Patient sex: M
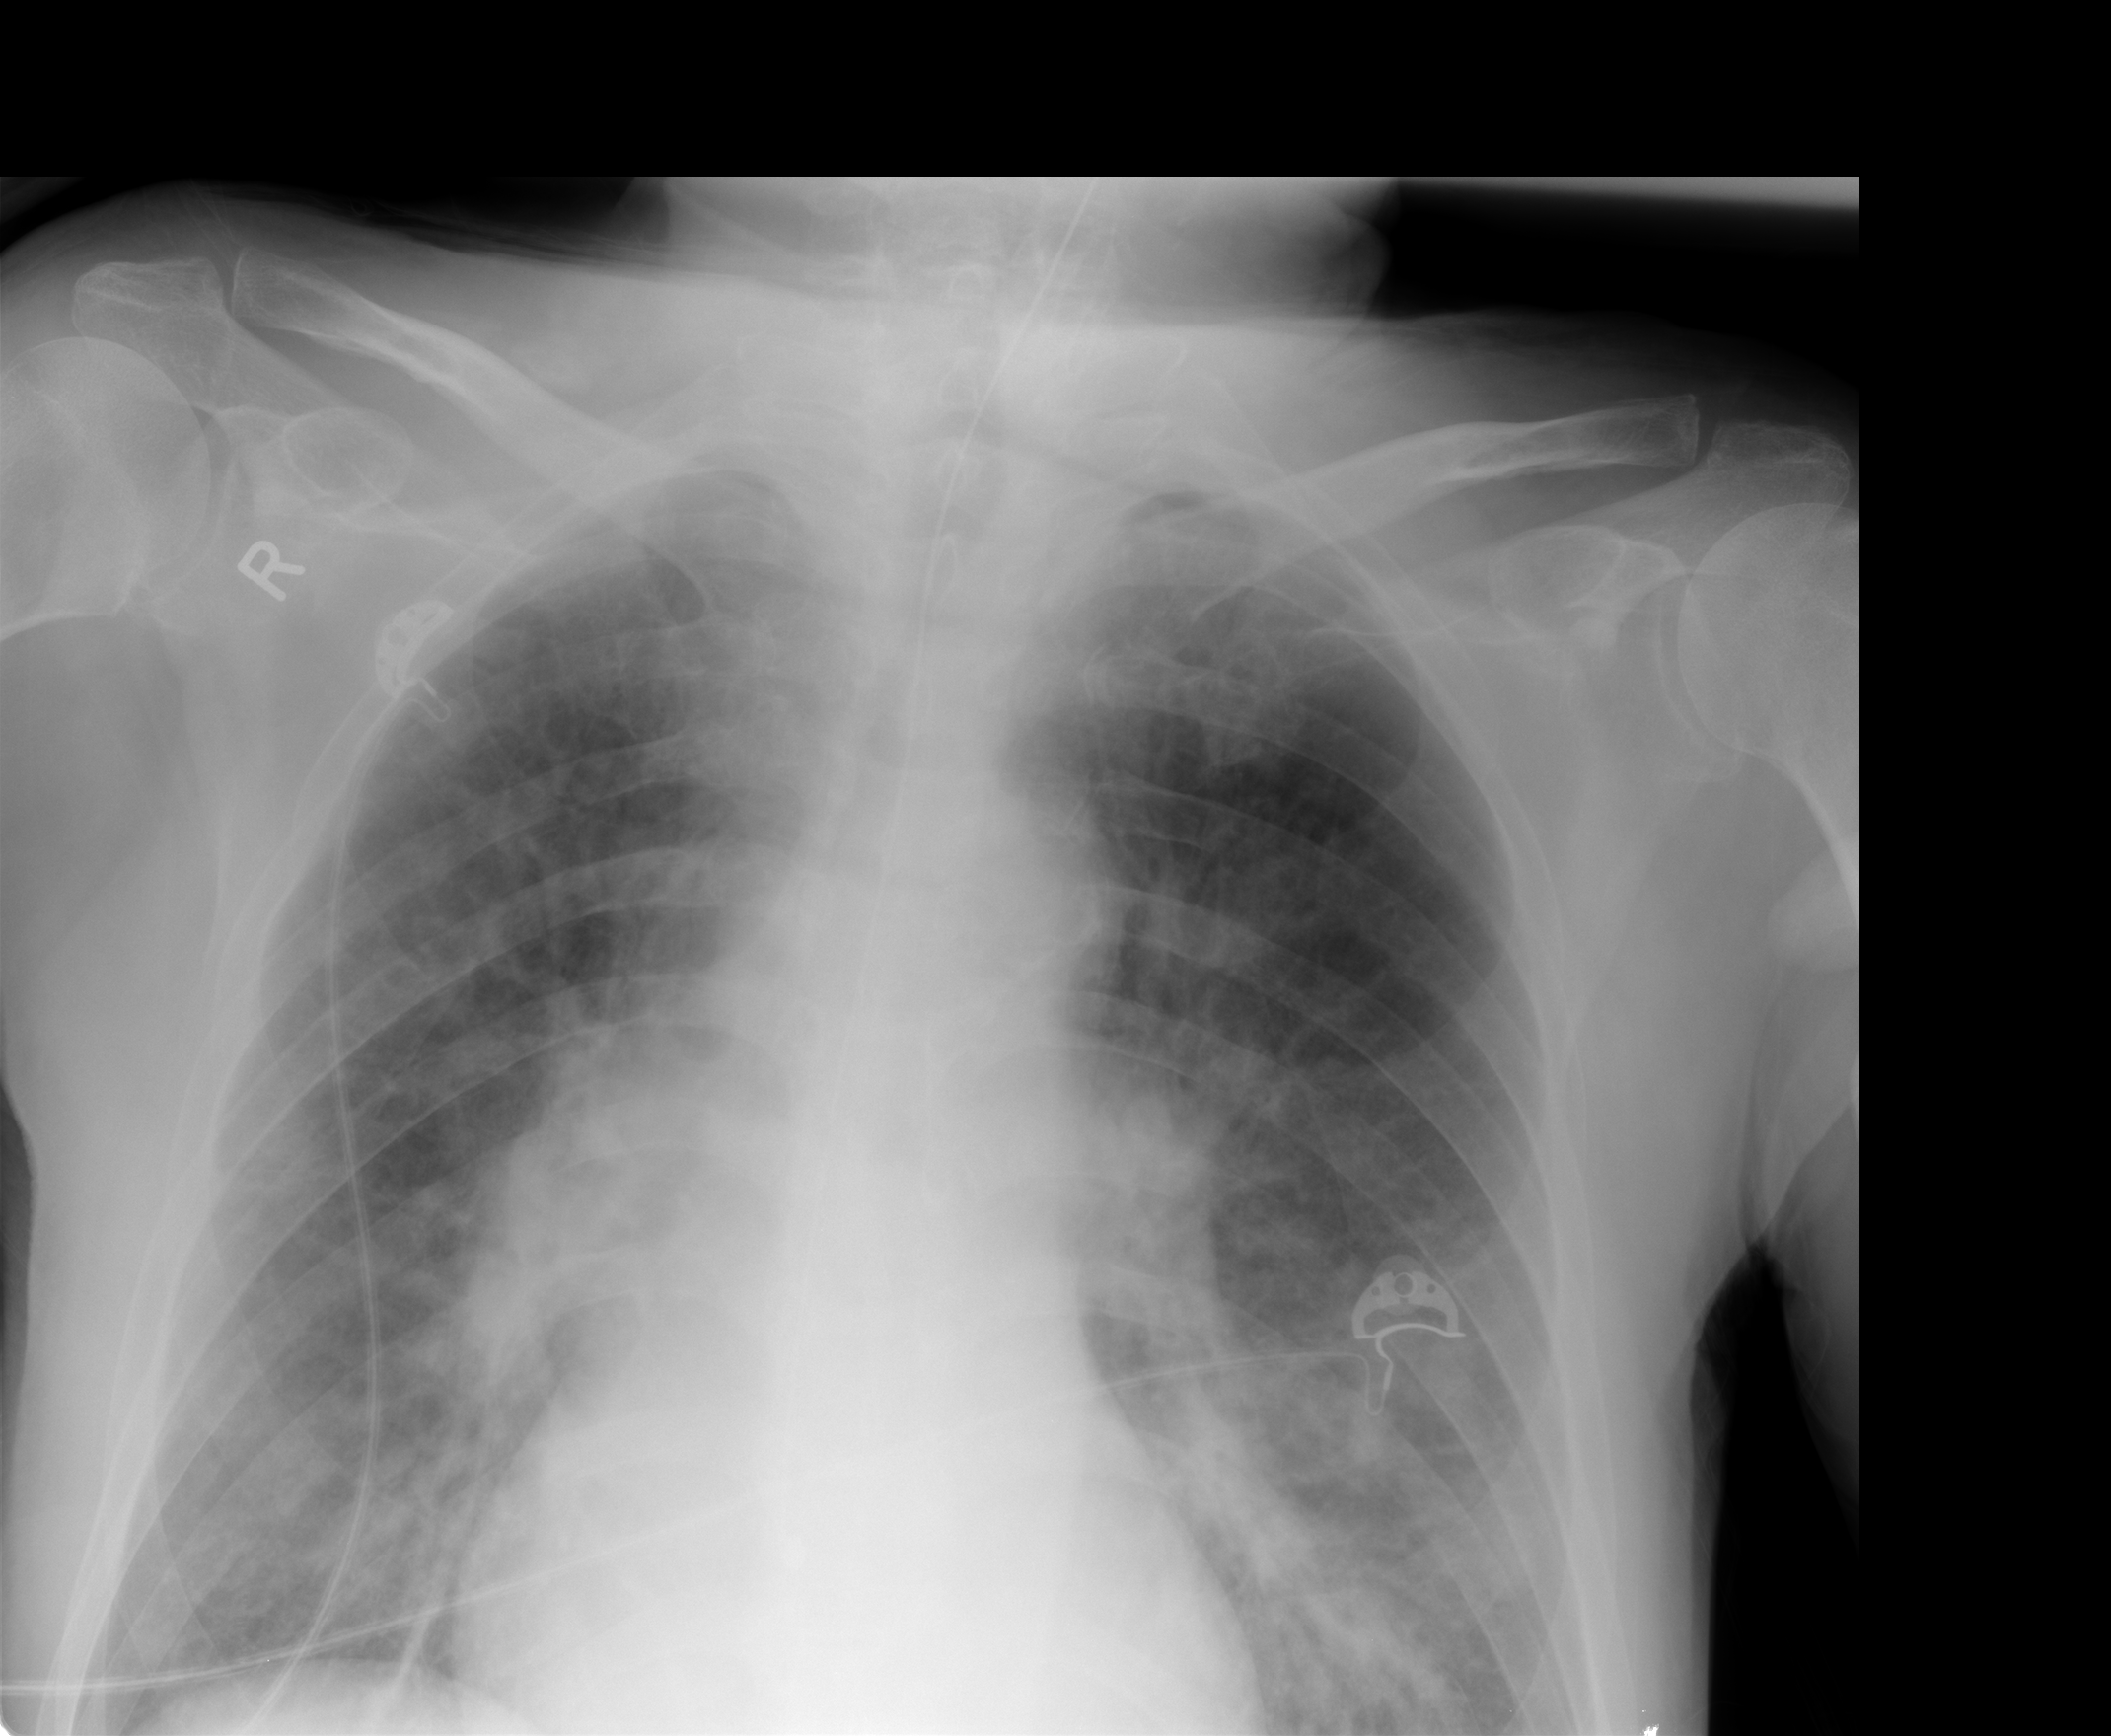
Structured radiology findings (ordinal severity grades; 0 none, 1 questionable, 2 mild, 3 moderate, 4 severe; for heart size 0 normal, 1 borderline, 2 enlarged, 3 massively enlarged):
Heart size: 1
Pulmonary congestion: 2
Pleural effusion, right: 0
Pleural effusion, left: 0
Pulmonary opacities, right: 2
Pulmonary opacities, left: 2
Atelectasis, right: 2
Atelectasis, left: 2